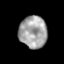
Tissue: prostate
Cell type: T cells
Senescence score: 0.266
Nuclear area (px): 871
Mean DAPI intensity: 163.216